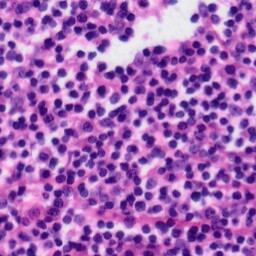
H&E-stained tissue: Tonsil